Question: The code below does not work but it should according to the "Scala for the impatient" book (please see excerpt below). So what do I not understand here ? Did the rules for implicit conversion change in recent versions of Scala (2.8 vs. 2.10) ?
EDIT:
After looking at this <URL>.hello'. That is not very implicit. Is there any way around this?
EDIT 2:
After reading some more <URL> it seems that there is no other way than import.
'''
object A {
implicit def b2a(b:B)=new A
}
class A{
def hello=println("hello")
}
class B
object ImplicitConversion extends App{
val b=new B
b.hello
}
'''

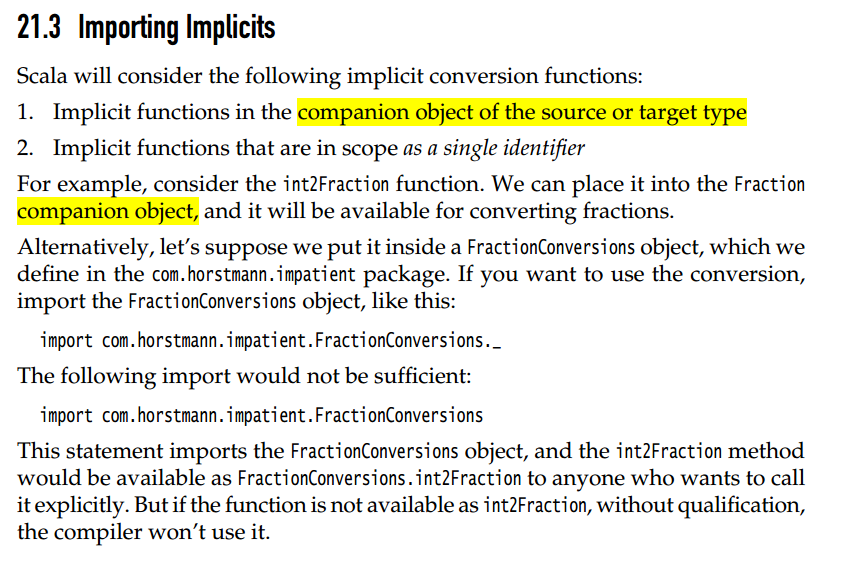
Answer: That's because the Scala compiler has no way how to figure out that you want to convert a 'B' to an 'A' just by looking at this piece of code:
'''
val b = new B
b.hello // I know the source type is B, but what's the target type?
'''
Consider the case where there's a 'C' similar to your 'A'. Which of the two conversions should Scala choose? It's too much to ask Scala to search all the other companion objects in the system for a possible implicit conversion from the, already known, source type. And it's quite possible that it'll end up with an ambiguous result.
The easiest solution in your case is to move the 'B' to 'A' conversion from the companion object of 'A' to the companion object of 'B'.
'''
class A {
def hello=println("hello")
}
class B
object B {
implicit def b2a(b:B)=new A
}
object ImplicitConversion extends App {
val b=new B
b.hello
}
'''